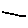
Label: line